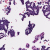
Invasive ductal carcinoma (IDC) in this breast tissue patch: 1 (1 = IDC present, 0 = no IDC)